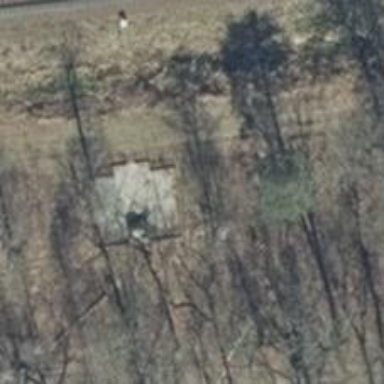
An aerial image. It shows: Memorial site with historic significance.